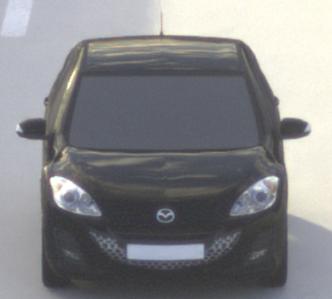
Make: Mazda
Model: 3 1.6
Detailed model: 3 (BL)
Model produced from: 2009/05
Model produced until: 2010/12
Doors: 5
Color: black
Road condition: dry road
Daytime: morning or afternoon
Contrast: medium contrast